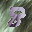
Label: 8